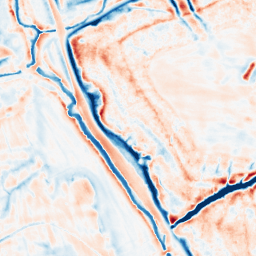
Category: edge_preserving
Decomposition family: bilateral
Decomposition parameters: d: 21
sigma_color: 150
sigma_space: 25
Upsampling method: bilinear
Upsampling parameters: scale: 2
Upsampling scale: 2